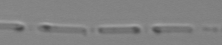
Label: Skeletonema